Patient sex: M
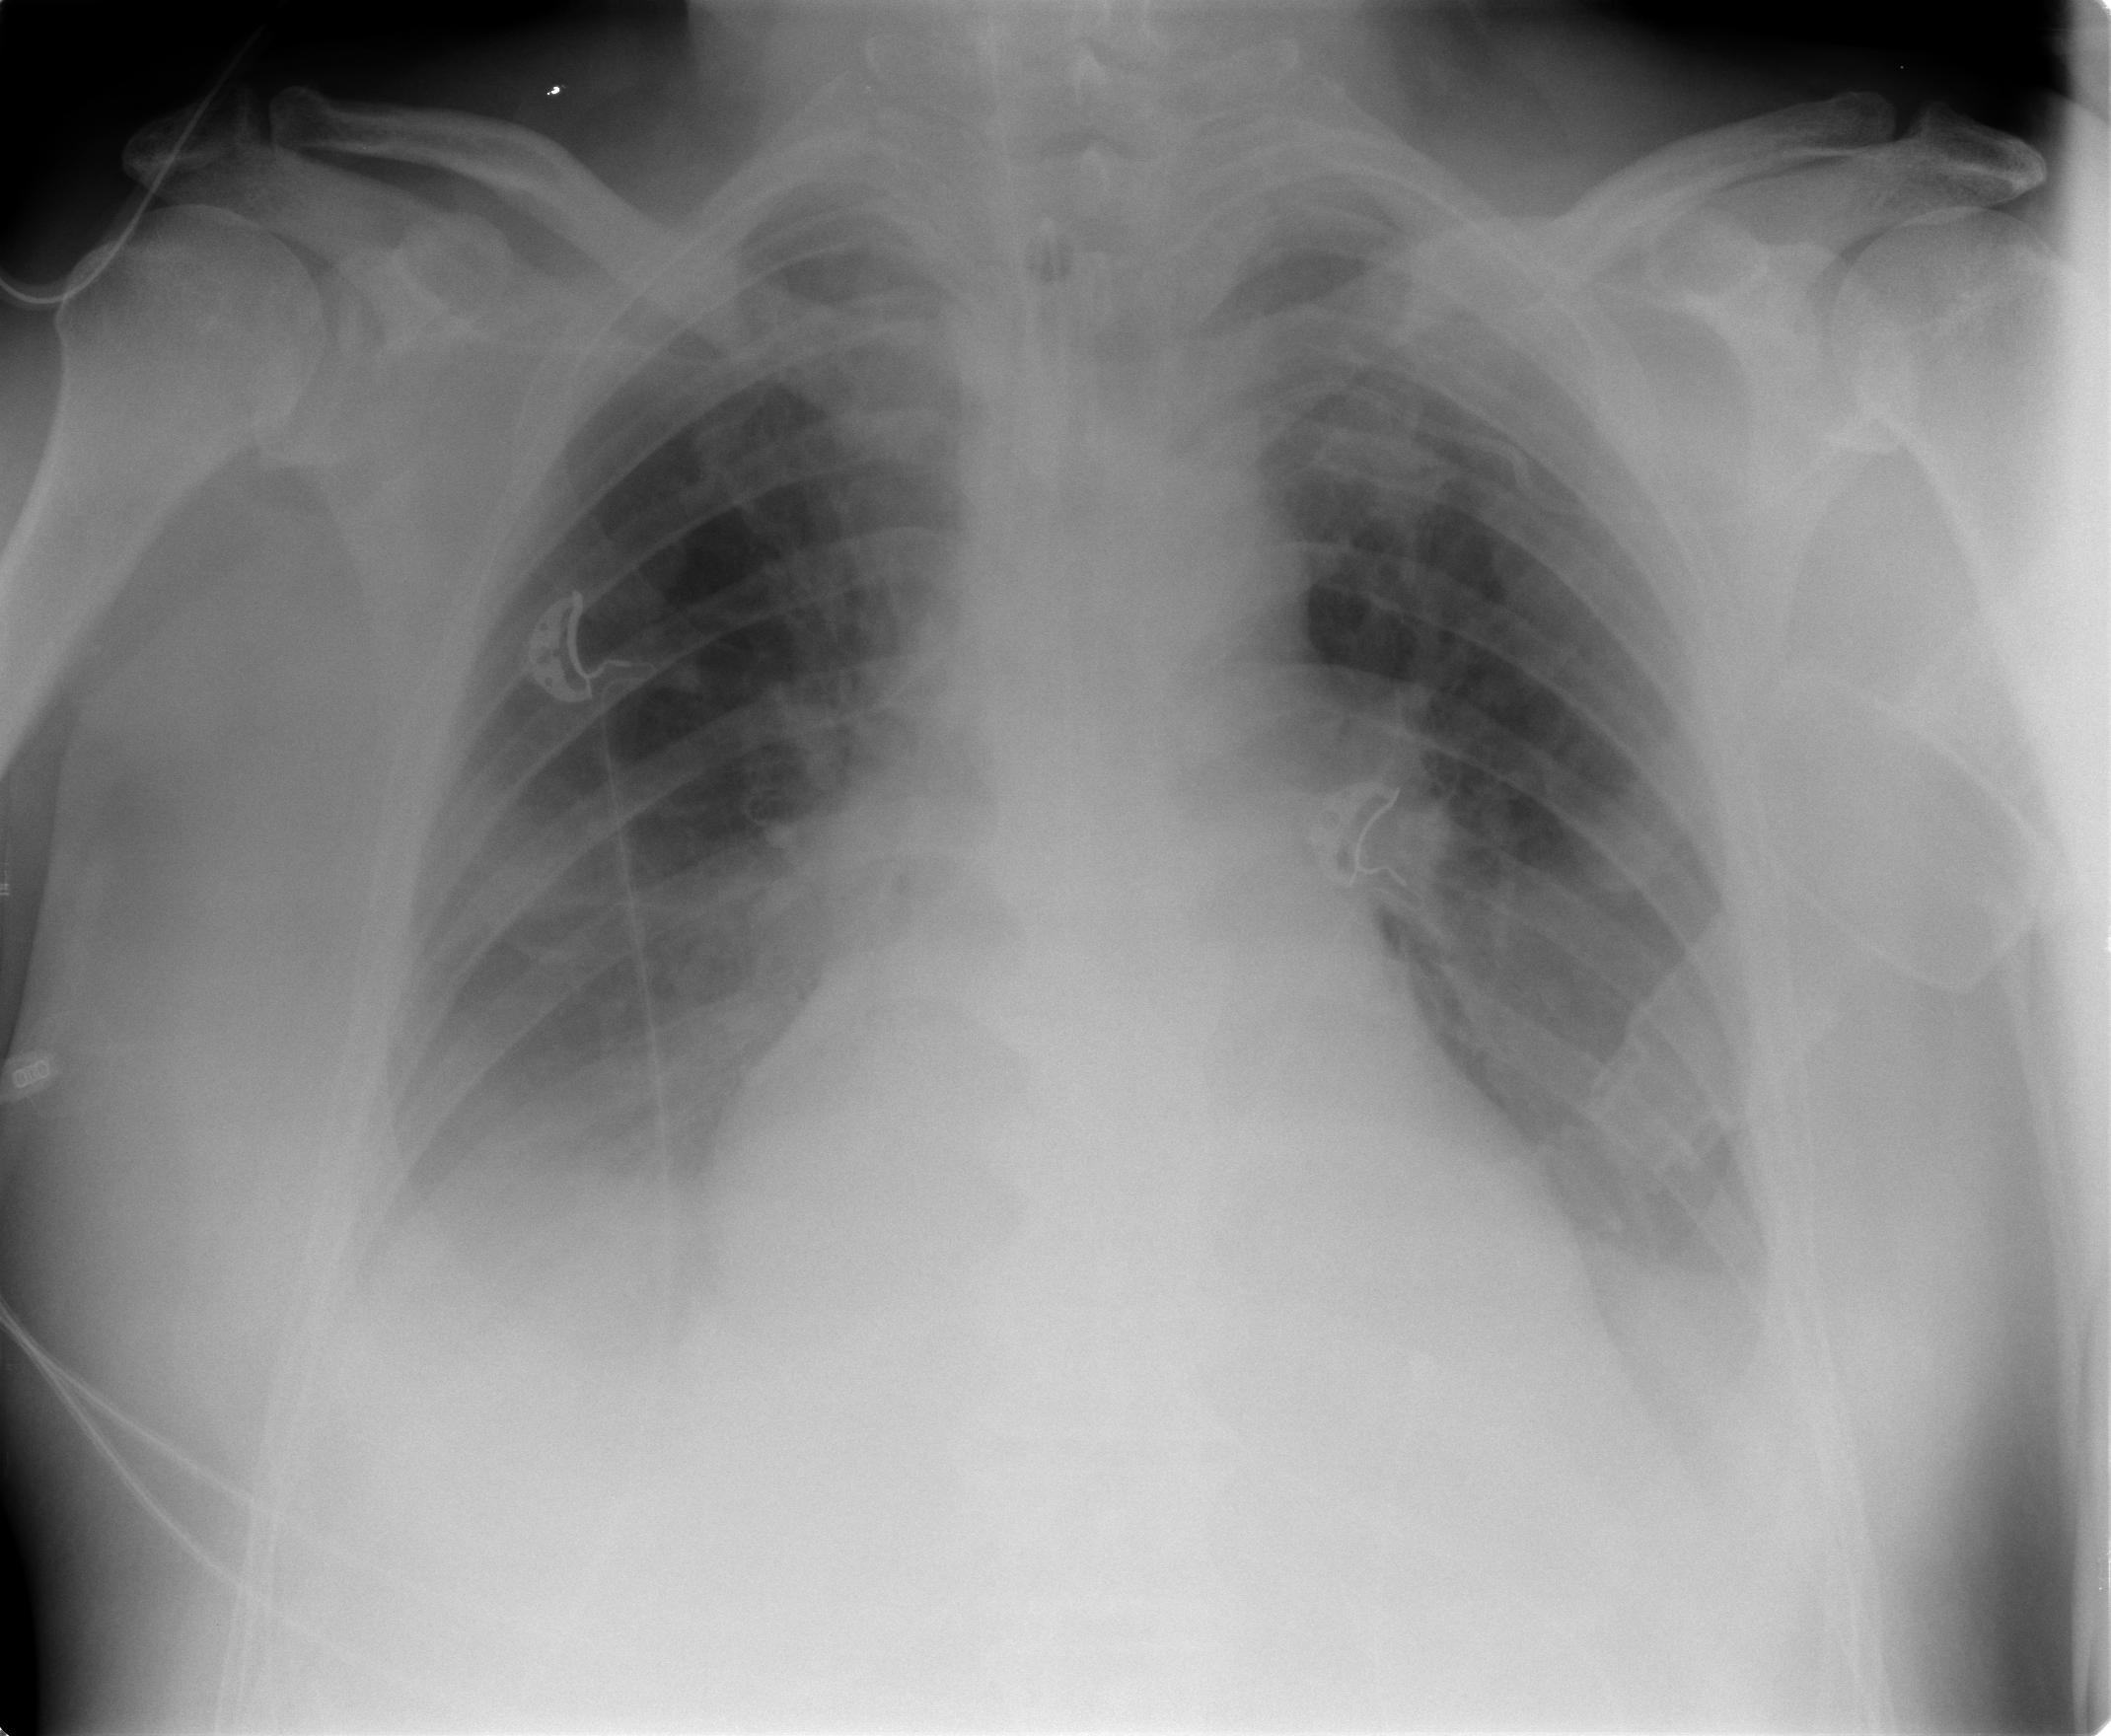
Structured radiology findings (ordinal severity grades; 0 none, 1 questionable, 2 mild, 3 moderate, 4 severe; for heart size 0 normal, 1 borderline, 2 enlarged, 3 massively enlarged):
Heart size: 0
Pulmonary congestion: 0
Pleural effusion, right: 2
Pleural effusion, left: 2
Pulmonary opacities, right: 0
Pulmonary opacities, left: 0
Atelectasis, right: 2
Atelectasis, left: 2